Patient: sex M, age 35
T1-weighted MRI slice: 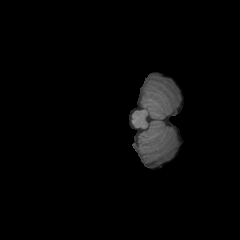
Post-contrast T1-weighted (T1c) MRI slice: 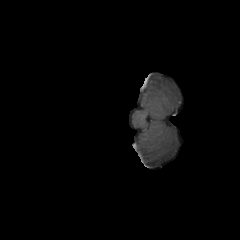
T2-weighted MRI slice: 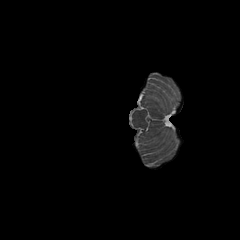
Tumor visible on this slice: no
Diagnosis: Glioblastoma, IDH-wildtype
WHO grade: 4